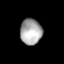
Tissue: lung
Cell type: Epithelial cells
Senescence score: 0.1566
Nuclear area (px): 549
Mean DAPI intensity: 167.834